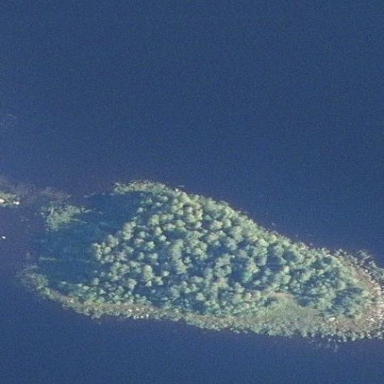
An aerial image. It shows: Islet.